Field crop: tomato
Growth stage: 1
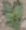
Species: solanum